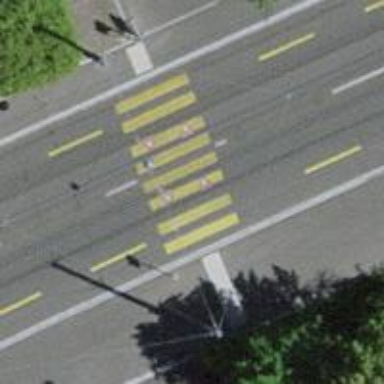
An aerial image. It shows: Zebra crossing on the road.